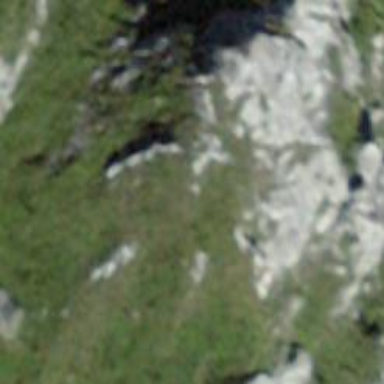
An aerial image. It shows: Cliff in nature.